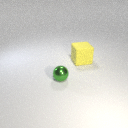
small green metal sphere in front of large yellow rubber cube